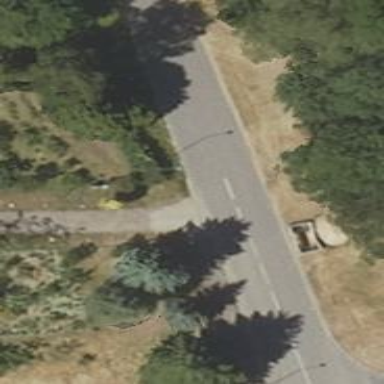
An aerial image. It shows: Gravel residential road.